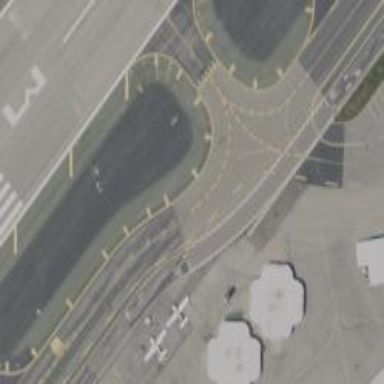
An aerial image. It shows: Image of taxiway at airport.